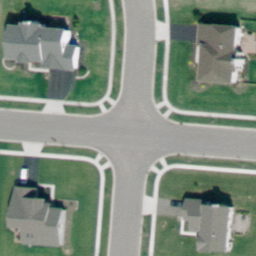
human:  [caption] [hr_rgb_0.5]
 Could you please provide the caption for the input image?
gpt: There is a junction of four houses at each corner.

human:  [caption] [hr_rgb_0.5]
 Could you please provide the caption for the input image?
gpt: There is a four-house intersection in every corner.

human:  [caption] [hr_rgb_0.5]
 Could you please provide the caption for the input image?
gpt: There are four houses in every corner.

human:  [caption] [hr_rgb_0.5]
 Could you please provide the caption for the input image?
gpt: Every corner has a junction of four houses.

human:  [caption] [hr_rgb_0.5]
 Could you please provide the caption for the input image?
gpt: There are four house intersections in every corner.